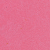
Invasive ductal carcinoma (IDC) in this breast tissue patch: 0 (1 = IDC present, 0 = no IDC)